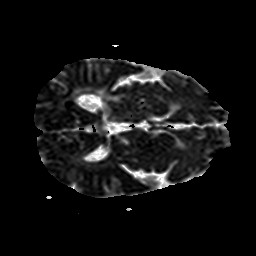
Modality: ADC
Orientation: axial
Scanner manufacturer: philips
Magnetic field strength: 1.5 T
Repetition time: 3.115 s
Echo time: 0.06129 s